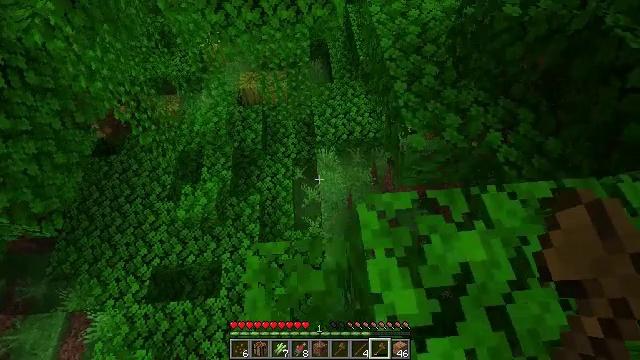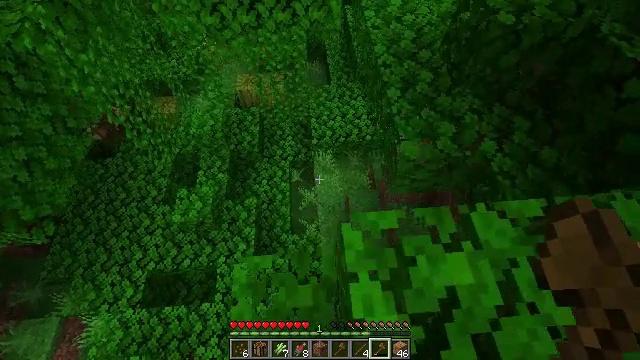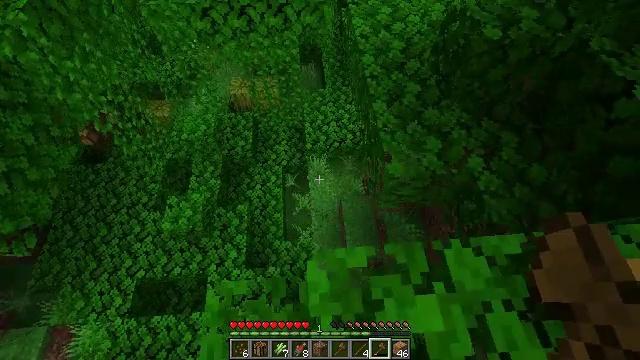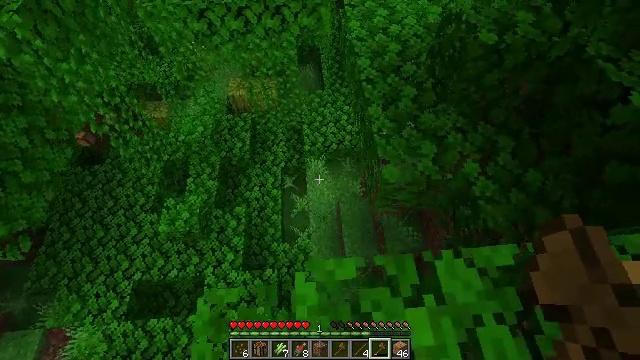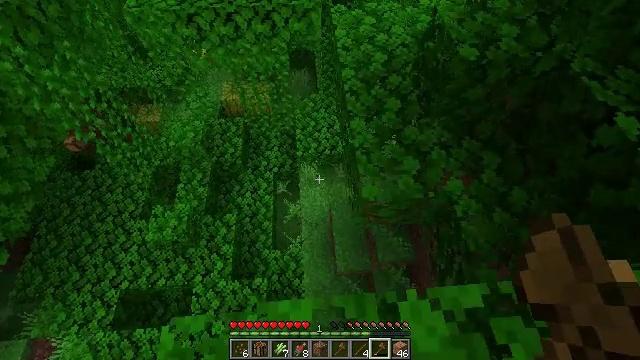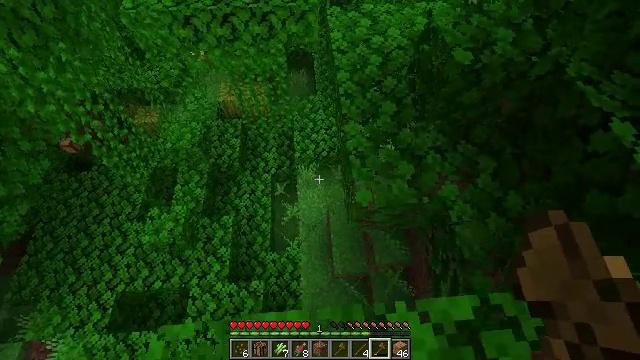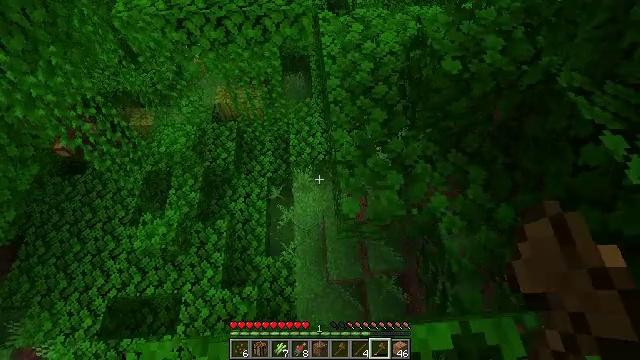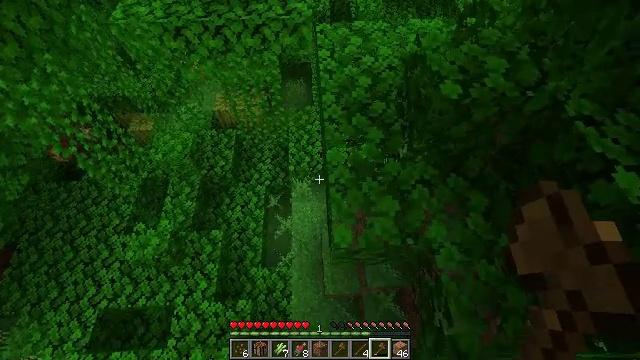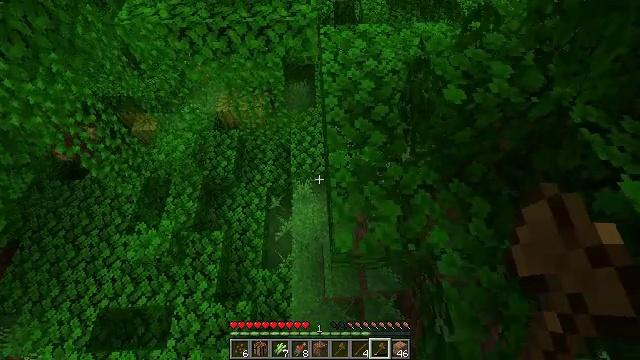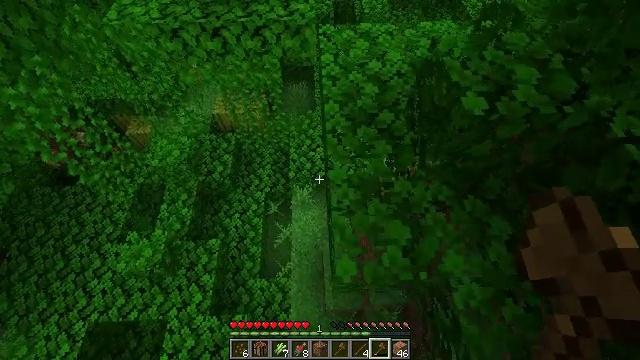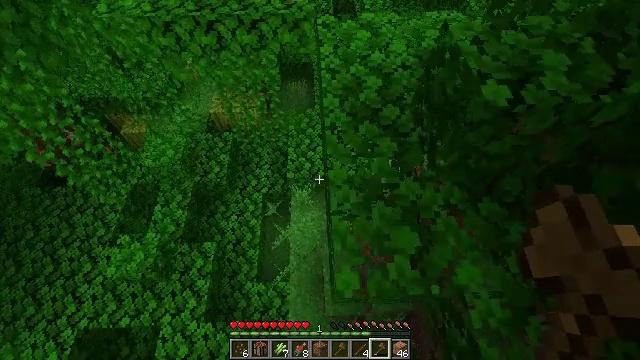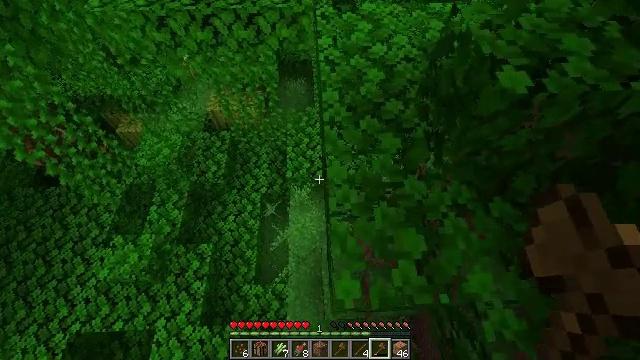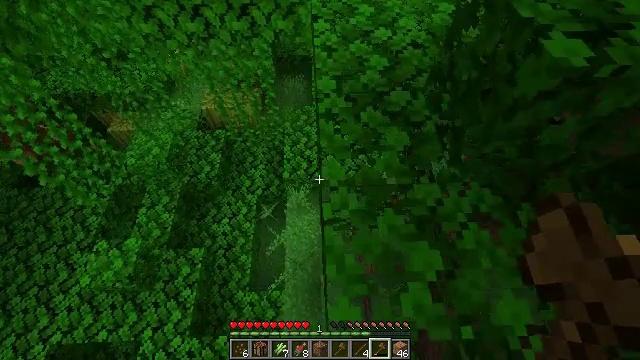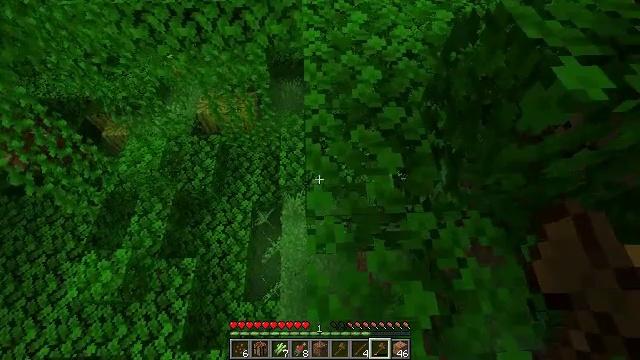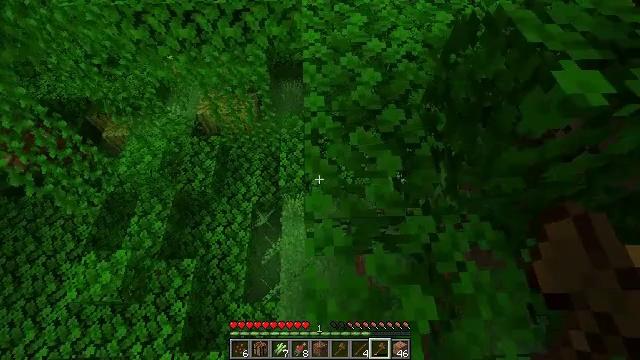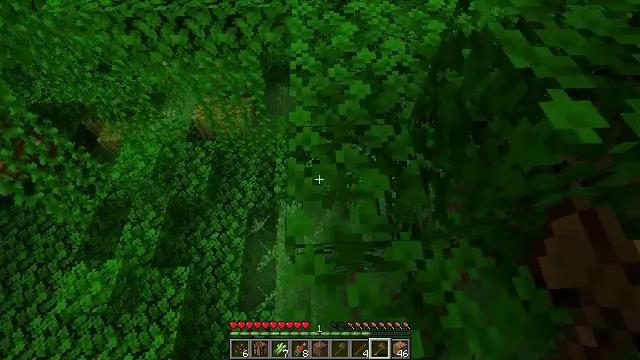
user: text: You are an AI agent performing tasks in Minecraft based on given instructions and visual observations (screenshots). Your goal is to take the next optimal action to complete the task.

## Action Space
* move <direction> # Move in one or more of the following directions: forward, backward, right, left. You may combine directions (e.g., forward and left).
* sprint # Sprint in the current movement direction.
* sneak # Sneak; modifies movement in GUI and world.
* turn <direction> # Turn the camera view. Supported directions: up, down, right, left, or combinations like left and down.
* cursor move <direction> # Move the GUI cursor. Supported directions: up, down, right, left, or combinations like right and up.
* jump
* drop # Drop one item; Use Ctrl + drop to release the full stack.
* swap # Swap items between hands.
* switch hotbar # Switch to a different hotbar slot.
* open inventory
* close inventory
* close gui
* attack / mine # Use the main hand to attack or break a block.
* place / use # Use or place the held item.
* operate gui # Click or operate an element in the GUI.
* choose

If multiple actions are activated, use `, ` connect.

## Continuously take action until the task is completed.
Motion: motion action
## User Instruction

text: Mine a melon block.
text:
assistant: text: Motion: move forward and move right
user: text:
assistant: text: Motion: move forward and move right
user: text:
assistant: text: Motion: move forward and move right
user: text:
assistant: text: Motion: move forward and move right
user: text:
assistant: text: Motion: move forward and move right
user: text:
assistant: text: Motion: move forward
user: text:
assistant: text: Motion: move forward, turn left
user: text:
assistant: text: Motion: move forward
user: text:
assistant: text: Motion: move forward
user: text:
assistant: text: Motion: move forward and move right
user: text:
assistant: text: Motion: move forward and move right
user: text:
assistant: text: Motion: move forward and move right
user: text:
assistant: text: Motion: move forward and move right
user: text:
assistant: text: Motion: move forward and move right
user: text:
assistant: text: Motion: move forward and move right
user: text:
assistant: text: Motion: move forward and move right
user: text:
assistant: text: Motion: move forward and move right
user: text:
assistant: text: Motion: move forward and move right
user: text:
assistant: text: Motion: move forward
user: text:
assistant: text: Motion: move forward
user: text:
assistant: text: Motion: move forward
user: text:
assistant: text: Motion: move forward and move left
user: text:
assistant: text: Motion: move forward and move left, turn left
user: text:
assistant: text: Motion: move forward and move left
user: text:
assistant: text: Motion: move forward and move left
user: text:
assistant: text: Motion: move forward
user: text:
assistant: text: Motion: move forward
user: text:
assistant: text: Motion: move forward, turn left
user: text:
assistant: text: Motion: move forward, turn left
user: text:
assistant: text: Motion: move forward